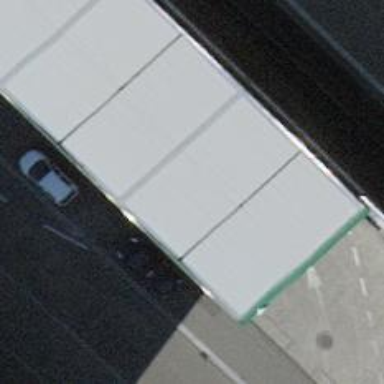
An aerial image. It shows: Convenience shop also serving as fuel station.